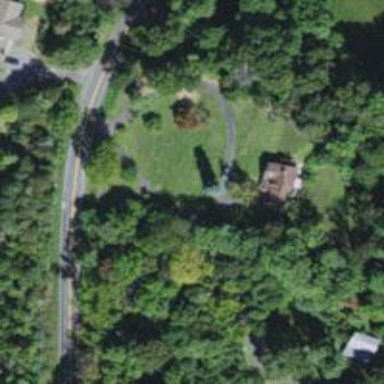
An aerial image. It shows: Driveway.